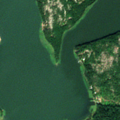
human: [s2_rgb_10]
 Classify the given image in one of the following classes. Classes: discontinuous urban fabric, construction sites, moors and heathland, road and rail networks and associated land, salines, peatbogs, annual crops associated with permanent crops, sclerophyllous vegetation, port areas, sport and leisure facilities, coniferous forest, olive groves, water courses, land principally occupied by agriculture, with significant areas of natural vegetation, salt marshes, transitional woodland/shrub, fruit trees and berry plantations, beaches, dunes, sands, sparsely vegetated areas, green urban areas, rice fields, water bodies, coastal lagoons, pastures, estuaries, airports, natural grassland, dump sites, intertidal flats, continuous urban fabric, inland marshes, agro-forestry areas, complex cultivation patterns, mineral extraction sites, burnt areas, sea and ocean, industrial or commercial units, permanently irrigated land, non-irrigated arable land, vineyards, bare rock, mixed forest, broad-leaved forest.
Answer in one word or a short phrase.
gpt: coniferous forest, mixed forest, sea and ocean